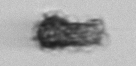
Label: Syracosphaera_pulchra